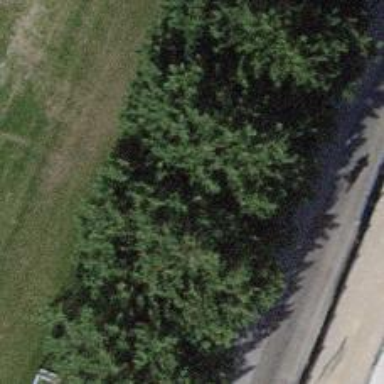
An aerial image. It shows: Avenue of deciduous broadleaved trees.